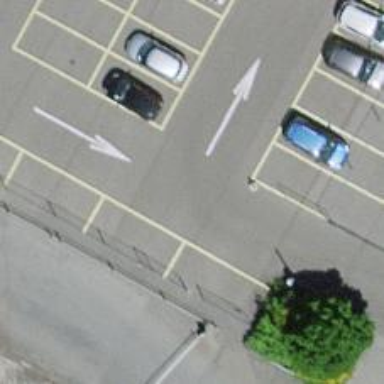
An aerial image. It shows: Road serving as parking aisle.